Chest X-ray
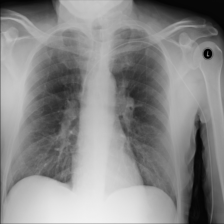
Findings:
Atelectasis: negative
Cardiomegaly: negative
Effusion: negative
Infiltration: negative
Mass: negative
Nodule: negative
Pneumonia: negative
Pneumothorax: negative
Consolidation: negative
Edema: negative
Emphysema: negative
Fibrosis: negative
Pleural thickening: negative
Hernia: negative